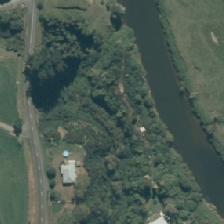
Land cover: deciduous_hardwood